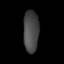
Tissue: lung
Cell type: Myeloid cells
Senescence score: 0.5728
Nuclear area (px): 636
Mean DAPI intensity: 71.406